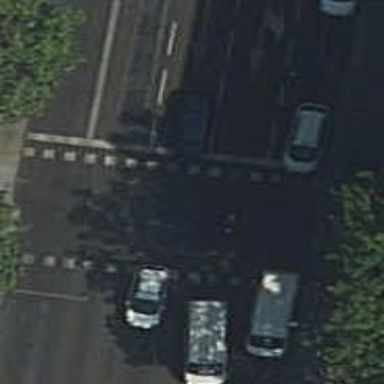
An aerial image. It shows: Zebra crossing with traffic signals.